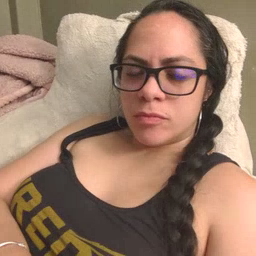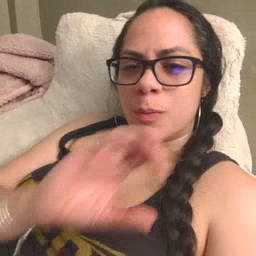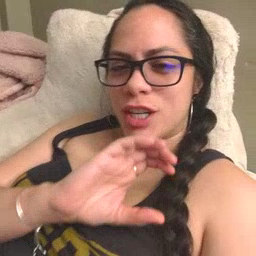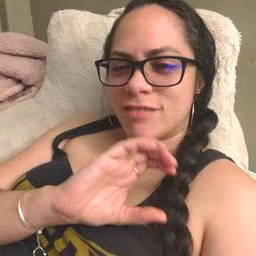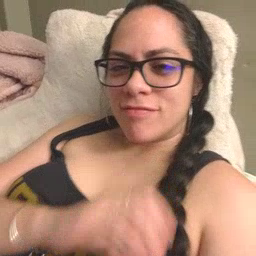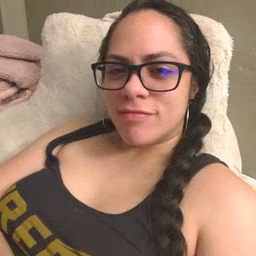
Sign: police